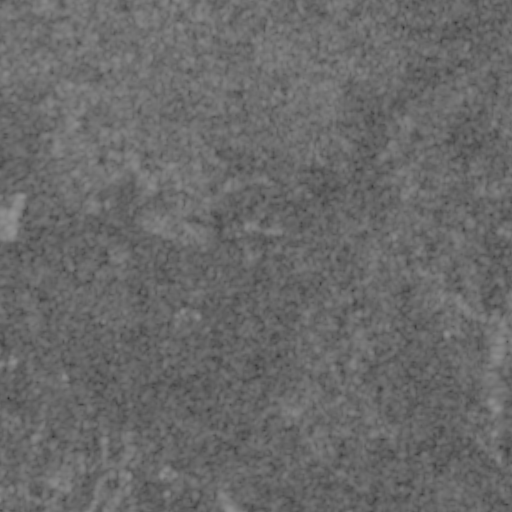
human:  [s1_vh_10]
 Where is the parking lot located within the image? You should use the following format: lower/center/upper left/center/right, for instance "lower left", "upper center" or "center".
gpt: The parking lot is located in the upper right of the image.
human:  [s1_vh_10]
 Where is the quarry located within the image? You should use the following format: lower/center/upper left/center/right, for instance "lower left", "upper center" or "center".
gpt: The quarry is located in the lower center of the image.
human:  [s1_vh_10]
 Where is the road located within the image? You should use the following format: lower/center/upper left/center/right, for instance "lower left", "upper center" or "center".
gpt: There is no road in the image.

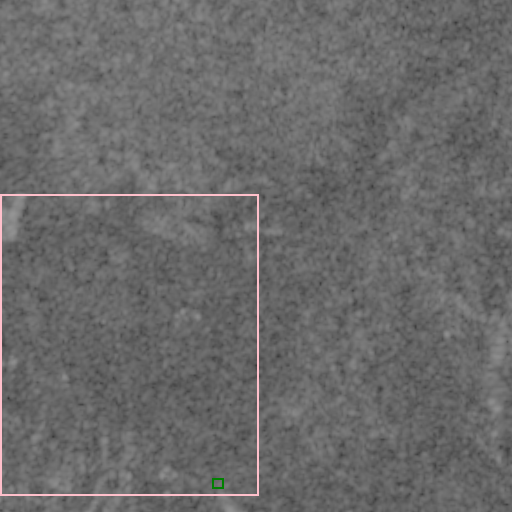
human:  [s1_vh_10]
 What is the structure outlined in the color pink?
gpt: The structure outlined in pink is a crop field.
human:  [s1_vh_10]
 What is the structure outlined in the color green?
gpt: The structure outlined in green is a quarry.
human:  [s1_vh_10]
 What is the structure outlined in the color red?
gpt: There is no red outline.